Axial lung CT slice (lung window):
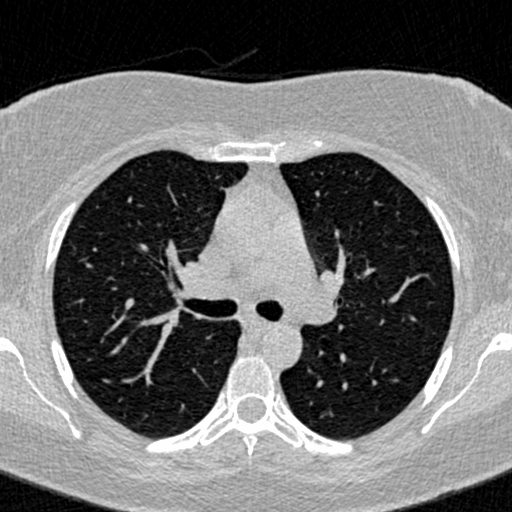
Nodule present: no